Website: slack
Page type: payment
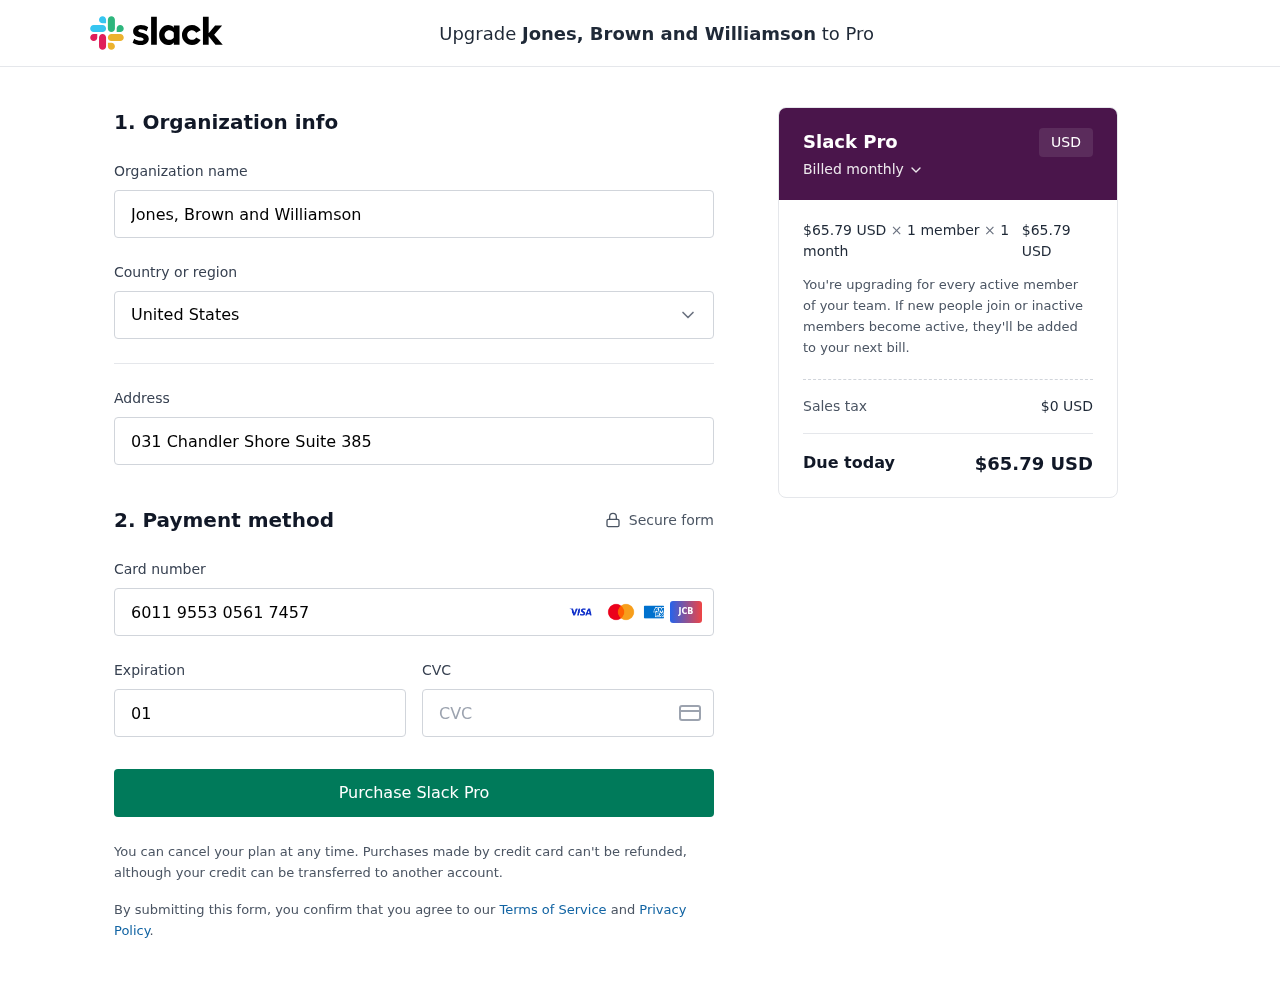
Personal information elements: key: PII_CARD_CVV
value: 994
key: PII_CARD_EXPIRY
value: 01/27
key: PII_CARD_NUMBER
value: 6011 9553 0561 7457
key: PII_COMPANY
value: Jones, Brown and Williamson
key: PII_COUNTRY
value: United States
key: PII_STREET
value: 031 Chandler Shore Suite 385
Product elements: key: PRODUCT1_PRICE
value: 65.79
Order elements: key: ORDER_SUBTOTAL
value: $65.79 USD
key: ORDER_TAX
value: $0 USD
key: ORDER_TOTAL
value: $65.79 USD